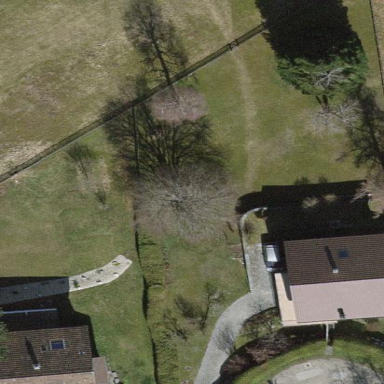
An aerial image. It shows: Residential garden.